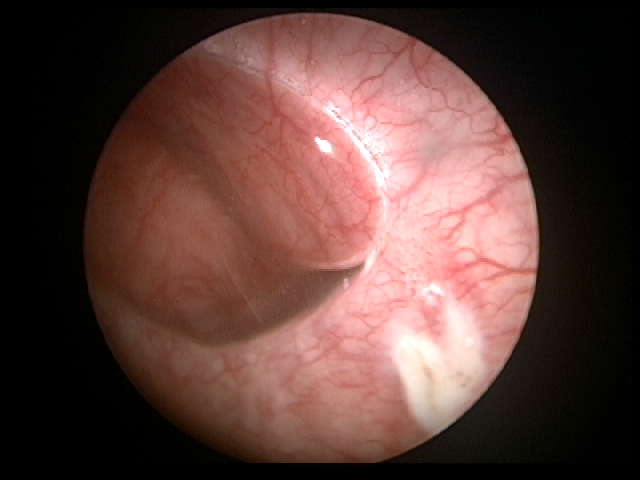
Modality: WLC
Class: Malignant
Subclass: LowGradePapillary
Lesion: Multifocal
Multifocal: 2 to 7
Stage: Ta
Morphology: Papillary
Bladder cancer association: Yes